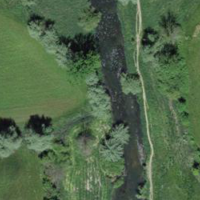
EUNIS habitat code: 23
Species observed at this site:
Prunus padus
Mergus merganser
Cygnus olor